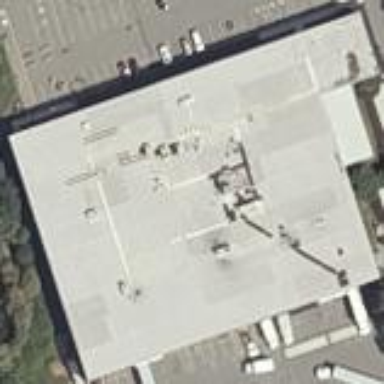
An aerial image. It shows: Commercial building.